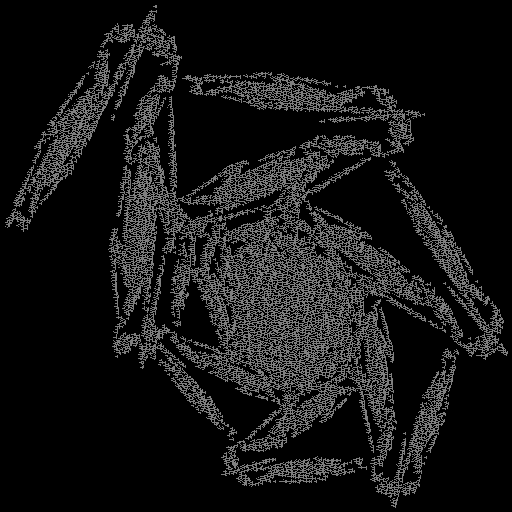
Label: morningglory